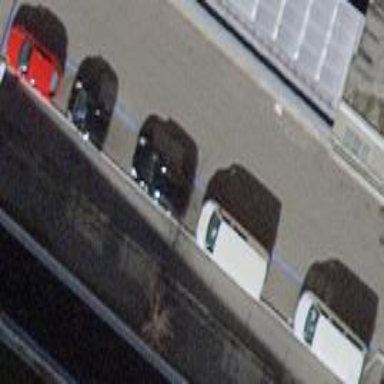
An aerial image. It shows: Parking lane for vehicles.